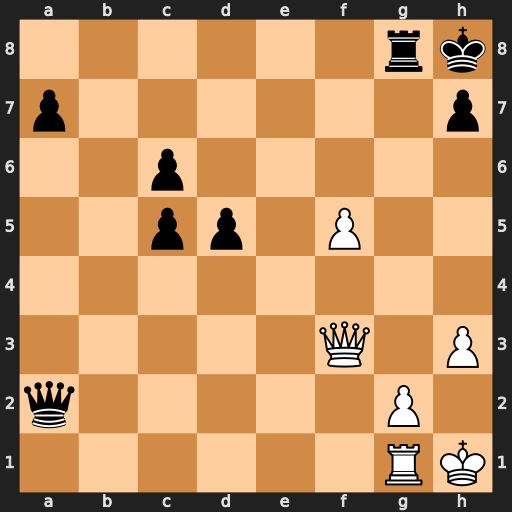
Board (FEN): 6rk/p6p/2p5/2pp1P2/8/5Q1P/q5P1/6RK
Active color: w
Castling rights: -
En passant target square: -
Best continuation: f6 Qb2 f7 Rf8 Re1